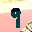
Label: 9